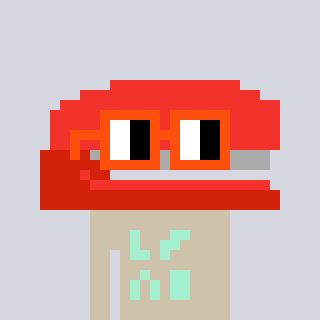
a pixel art character with square orange glasses, a stapler-shaped head and a bege-colored body on a cool background